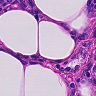
Metastatic tissue present: no